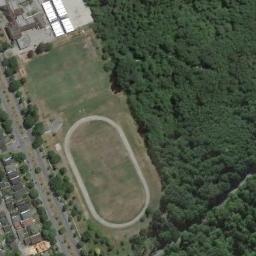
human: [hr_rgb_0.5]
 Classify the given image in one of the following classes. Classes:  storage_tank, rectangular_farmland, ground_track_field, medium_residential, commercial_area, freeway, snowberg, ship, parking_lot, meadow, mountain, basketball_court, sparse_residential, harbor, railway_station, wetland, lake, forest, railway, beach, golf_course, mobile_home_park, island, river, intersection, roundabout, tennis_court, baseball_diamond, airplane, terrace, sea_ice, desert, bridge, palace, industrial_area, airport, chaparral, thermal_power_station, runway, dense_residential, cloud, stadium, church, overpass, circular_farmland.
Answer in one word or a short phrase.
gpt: ground_track_field